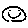
Label: smiley face